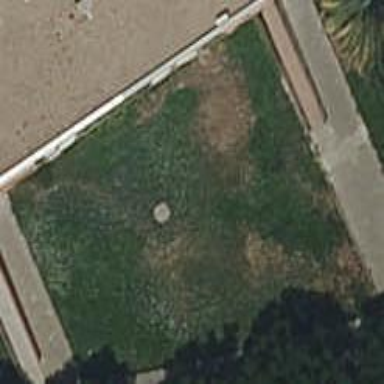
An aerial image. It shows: Garden with kerb border.